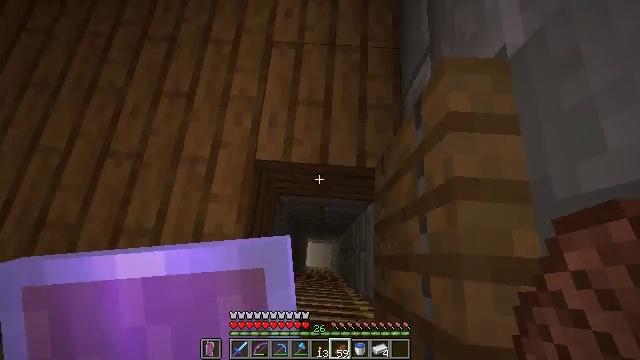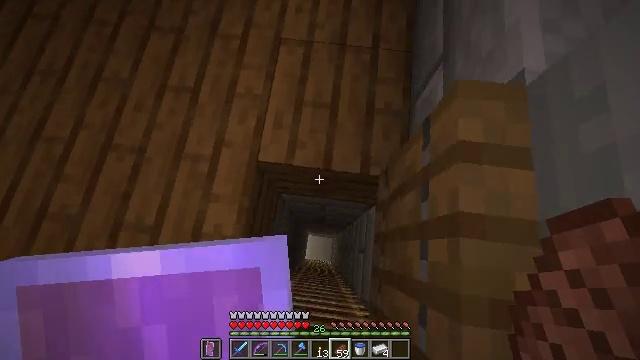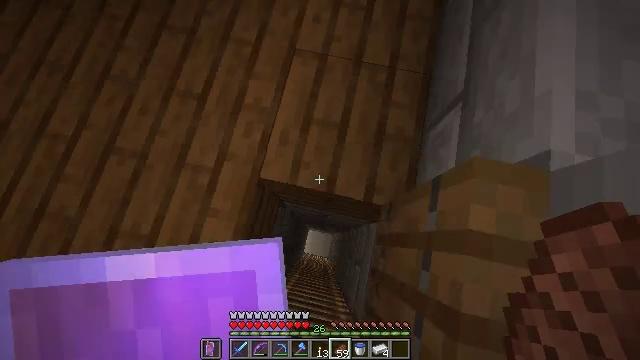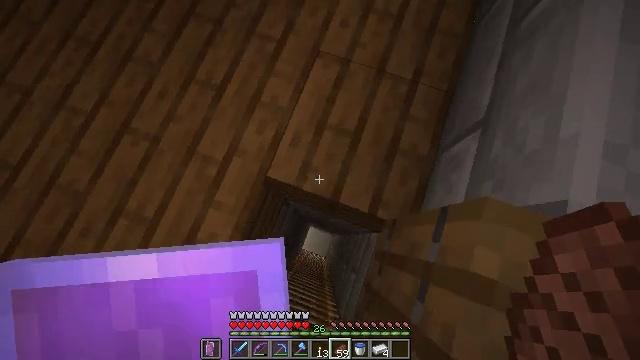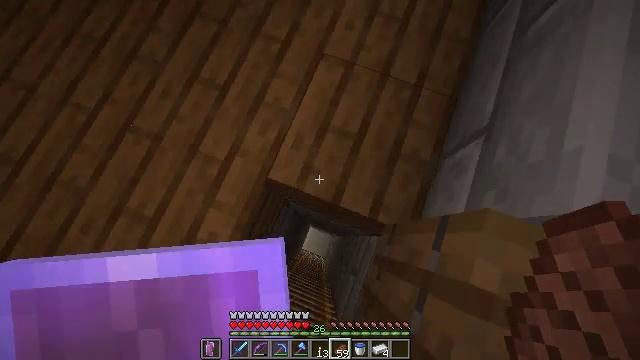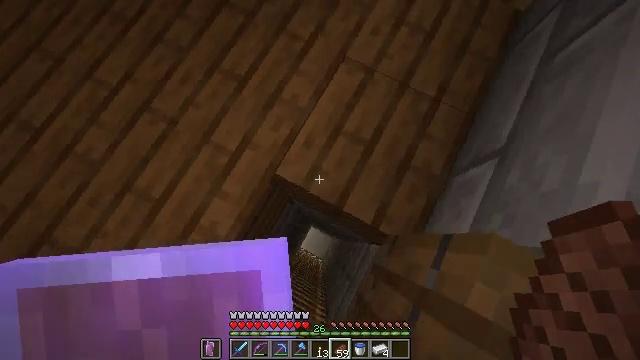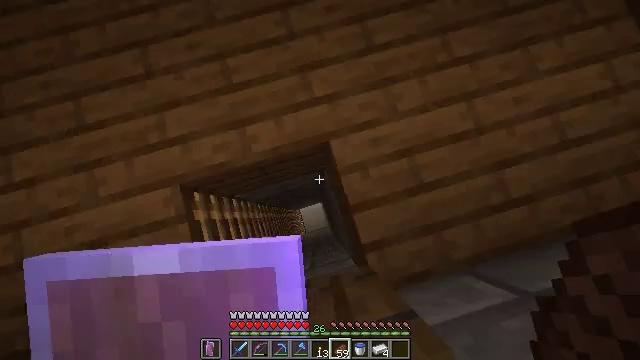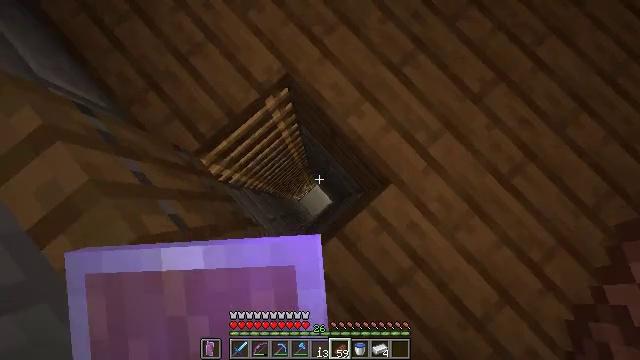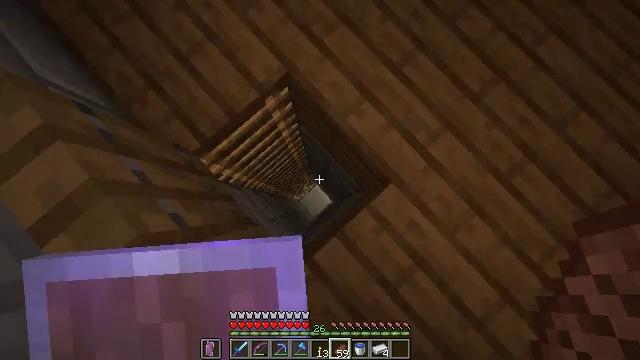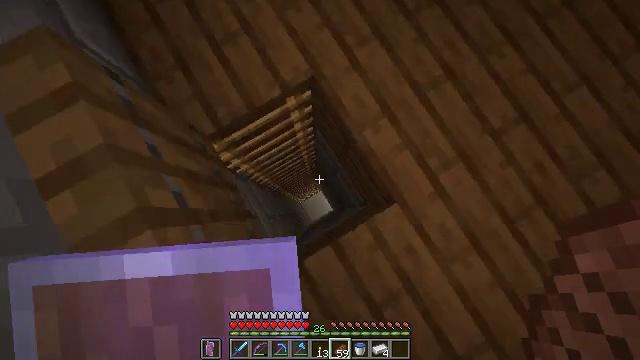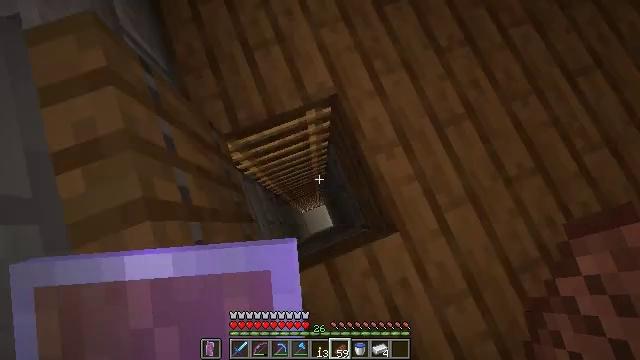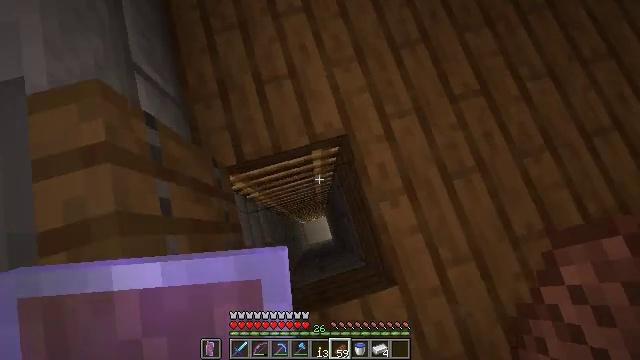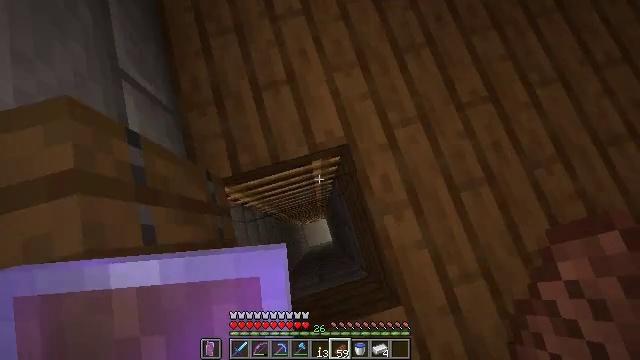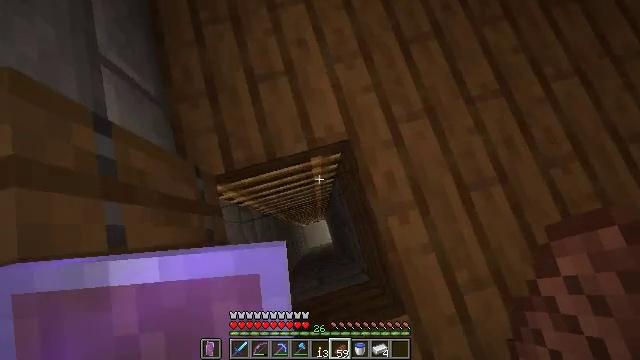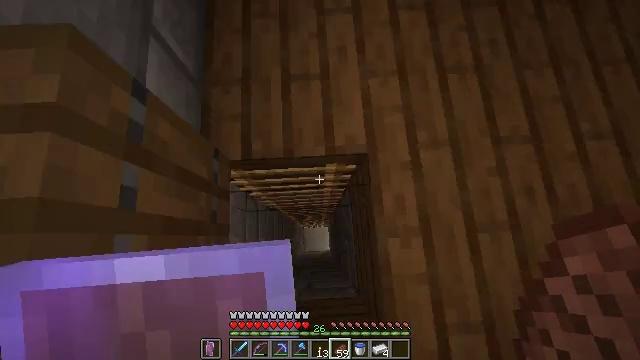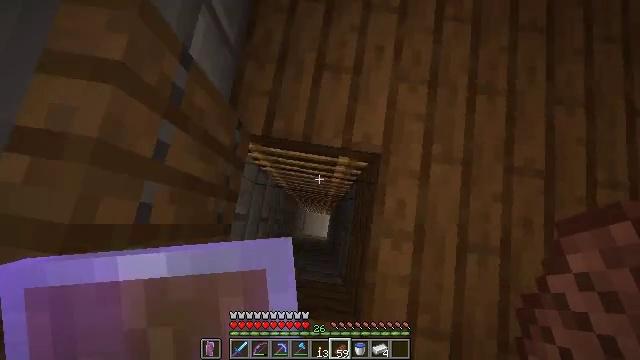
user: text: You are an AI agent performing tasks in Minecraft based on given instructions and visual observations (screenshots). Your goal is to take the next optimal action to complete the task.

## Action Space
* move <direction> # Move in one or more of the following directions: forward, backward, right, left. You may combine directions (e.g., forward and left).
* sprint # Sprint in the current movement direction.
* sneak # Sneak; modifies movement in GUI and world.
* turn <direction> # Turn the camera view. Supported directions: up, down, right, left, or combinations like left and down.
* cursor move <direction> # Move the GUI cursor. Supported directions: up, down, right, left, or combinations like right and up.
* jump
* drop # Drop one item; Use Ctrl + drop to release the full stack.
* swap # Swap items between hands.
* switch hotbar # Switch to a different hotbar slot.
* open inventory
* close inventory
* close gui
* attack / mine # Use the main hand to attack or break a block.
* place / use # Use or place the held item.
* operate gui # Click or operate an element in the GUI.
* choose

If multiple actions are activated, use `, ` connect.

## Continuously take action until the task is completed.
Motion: motion action
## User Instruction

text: Craft a glistering melon slice.
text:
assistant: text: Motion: move forward, turn left and down
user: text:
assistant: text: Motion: turn left and down
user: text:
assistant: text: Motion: turn left
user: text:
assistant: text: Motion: turn left
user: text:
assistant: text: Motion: turn left
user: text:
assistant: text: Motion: turn left and down
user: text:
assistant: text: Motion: turn left and down
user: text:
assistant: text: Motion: no_op
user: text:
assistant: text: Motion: turn left and up
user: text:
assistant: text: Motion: move forward, turn left and up
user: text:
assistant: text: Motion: move forward, turn left and up
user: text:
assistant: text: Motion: no_op
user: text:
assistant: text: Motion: no_op
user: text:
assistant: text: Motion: turn left and up
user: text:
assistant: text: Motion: turn left and down
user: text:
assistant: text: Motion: turn left and down
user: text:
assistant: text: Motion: turn left and up
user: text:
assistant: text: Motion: turn left and up
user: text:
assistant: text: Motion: no_op
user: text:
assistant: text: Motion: no_op
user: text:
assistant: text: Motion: turn left and up
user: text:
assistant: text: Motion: turn left and up
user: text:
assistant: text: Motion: turn left and up
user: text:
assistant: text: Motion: turn left and up
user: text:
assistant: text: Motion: turn left and up
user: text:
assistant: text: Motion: turn up, use / place
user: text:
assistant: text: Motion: use / place
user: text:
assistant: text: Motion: no_op
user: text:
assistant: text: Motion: no_op
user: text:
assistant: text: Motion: turn right and down